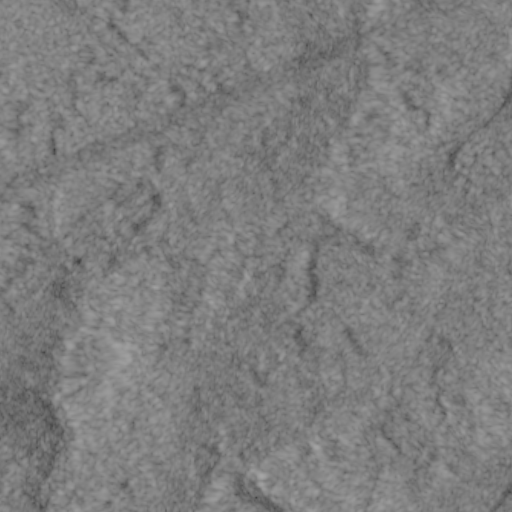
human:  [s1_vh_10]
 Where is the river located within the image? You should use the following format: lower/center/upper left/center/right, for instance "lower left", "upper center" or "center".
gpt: The river is located in the lower left of the image.
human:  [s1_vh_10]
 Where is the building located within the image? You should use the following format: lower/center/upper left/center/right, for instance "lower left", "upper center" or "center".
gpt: The building is located in the upper left of the image.
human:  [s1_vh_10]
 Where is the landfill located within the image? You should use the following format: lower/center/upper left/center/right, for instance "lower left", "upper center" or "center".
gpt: There is no landfill in the image.

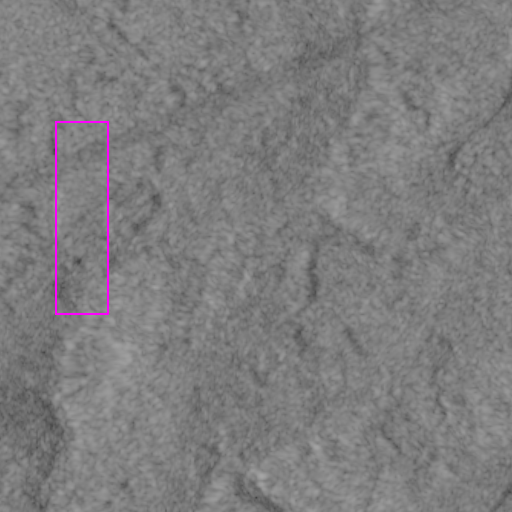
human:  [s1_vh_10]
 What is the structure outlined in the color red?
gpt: There is no red outline.
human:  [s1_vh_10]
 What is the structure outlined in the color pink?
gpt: There is no structure outlined in pink.